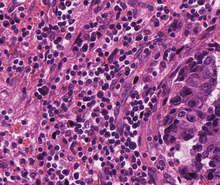
Tumor epithelial tissue: yes
Tumor-associated stroma tissue: yes
Normal tissue: no